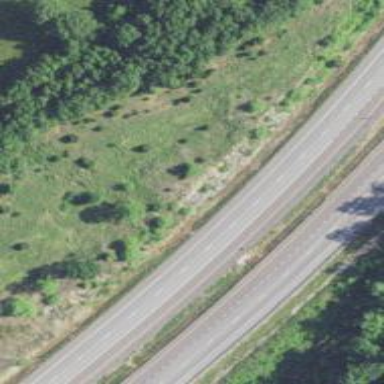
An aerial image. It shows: Trunk highway with expressway features.